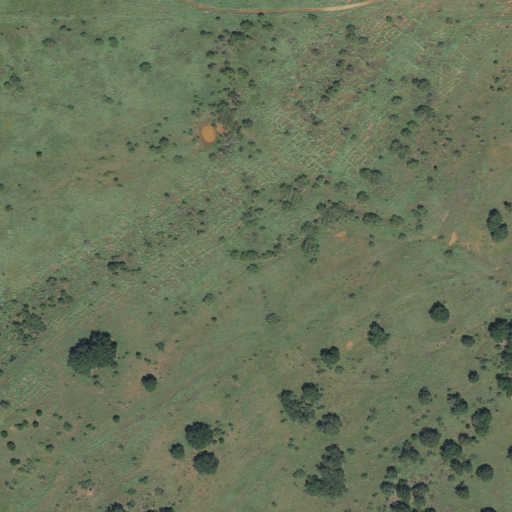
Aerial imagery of plain(s) in Texas named Dancer Flats containing shrub and open development